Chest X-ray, PA view. Patient: 21 years old, sex F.
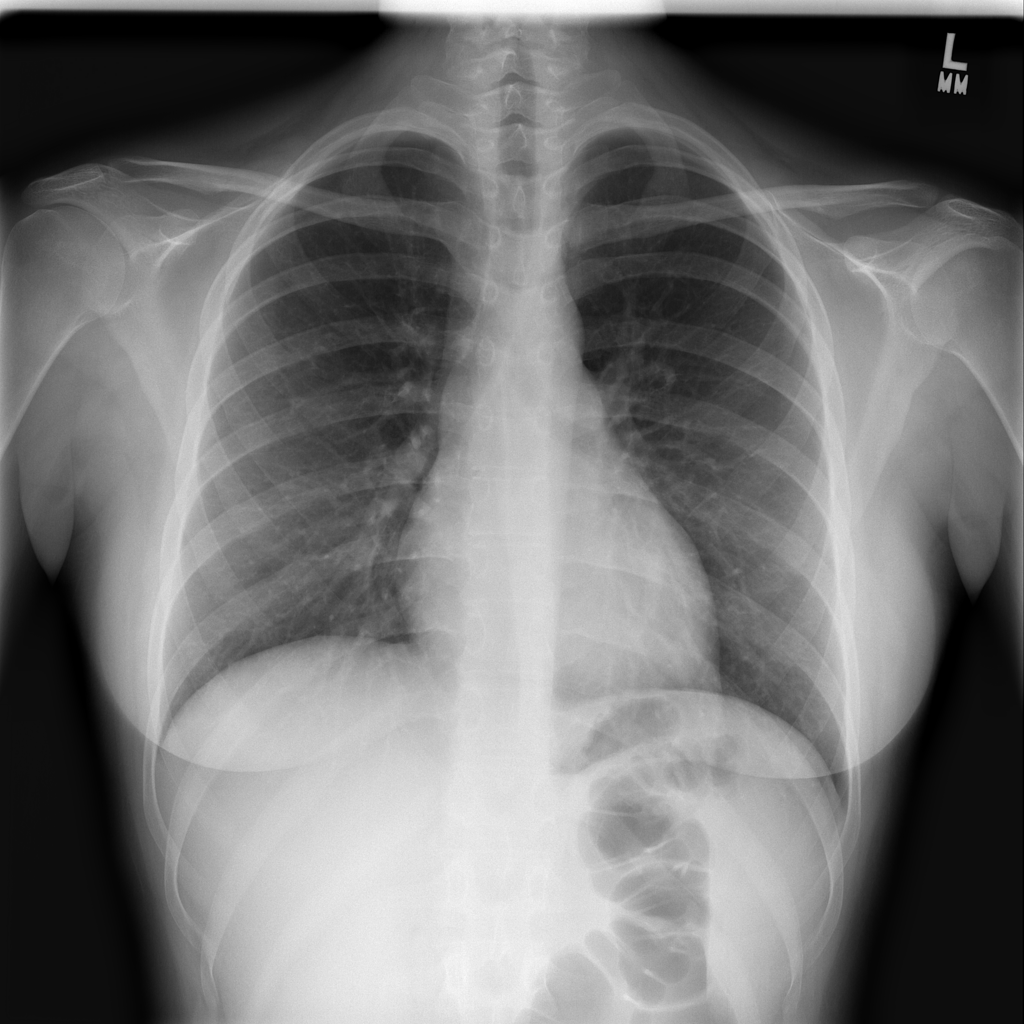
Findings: No Finding